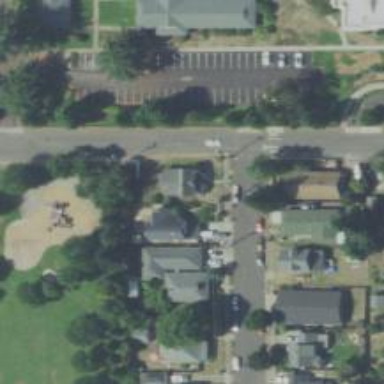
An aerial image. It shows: Residential road with sidewalk on the left.